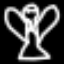
Label: angel